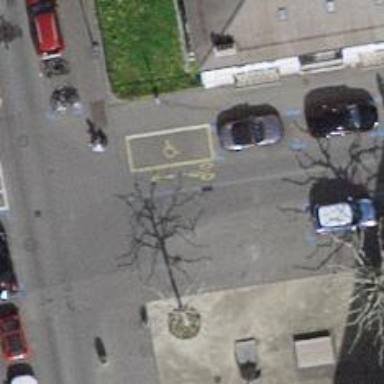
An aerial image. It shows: Kerb barrier.